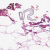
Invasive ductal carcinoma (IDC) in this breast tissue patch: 0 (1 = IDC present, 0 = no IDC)